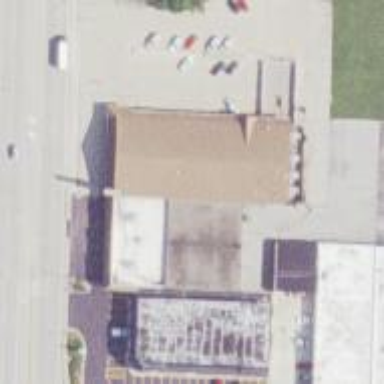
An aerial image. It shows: Commercial building.